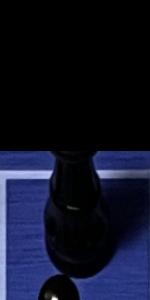
Label: Queen_Black